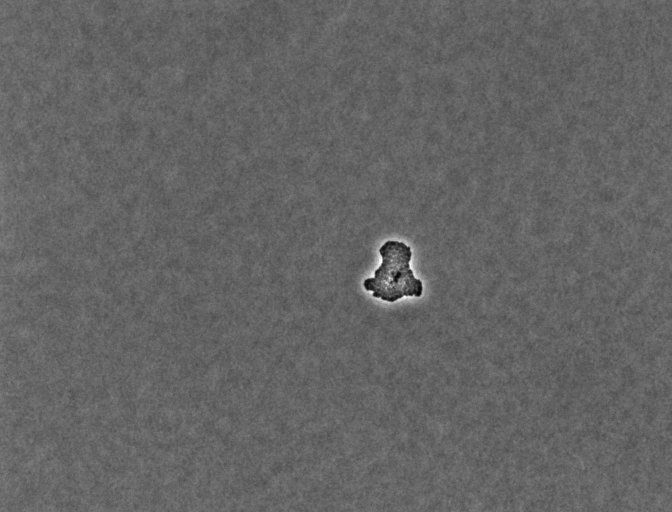
Phase contrast microscopy, 20x objective, 3 h incubation